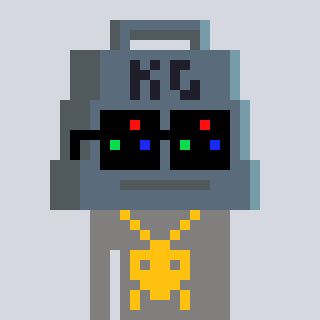
a pixel art character with square black sunglasses, a weight-shaped head and a bluegrey-colored body on a cool background